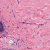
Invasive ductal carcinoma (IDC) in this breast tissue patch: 0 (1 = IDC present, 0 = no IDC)